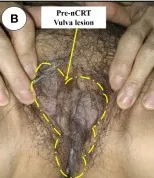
Physical examination. The scope of lesions were marked in yellow dotted line, the most typical lesion was marked in yellow arrow. The massive scope of vulva lesions, and ,the lesion skin before nCRT.
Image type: radiology (ct)